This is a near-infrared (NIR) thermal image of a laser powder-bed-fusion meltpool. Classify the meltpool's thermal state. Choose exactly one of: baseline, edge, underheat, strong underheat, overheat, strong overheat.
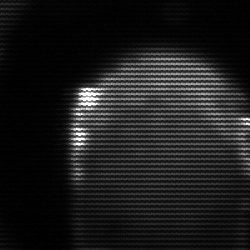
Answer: edge